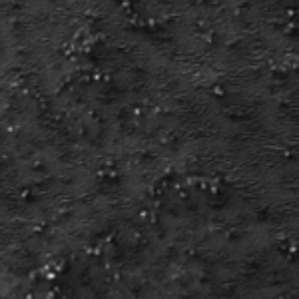
Label: frost